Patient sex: F
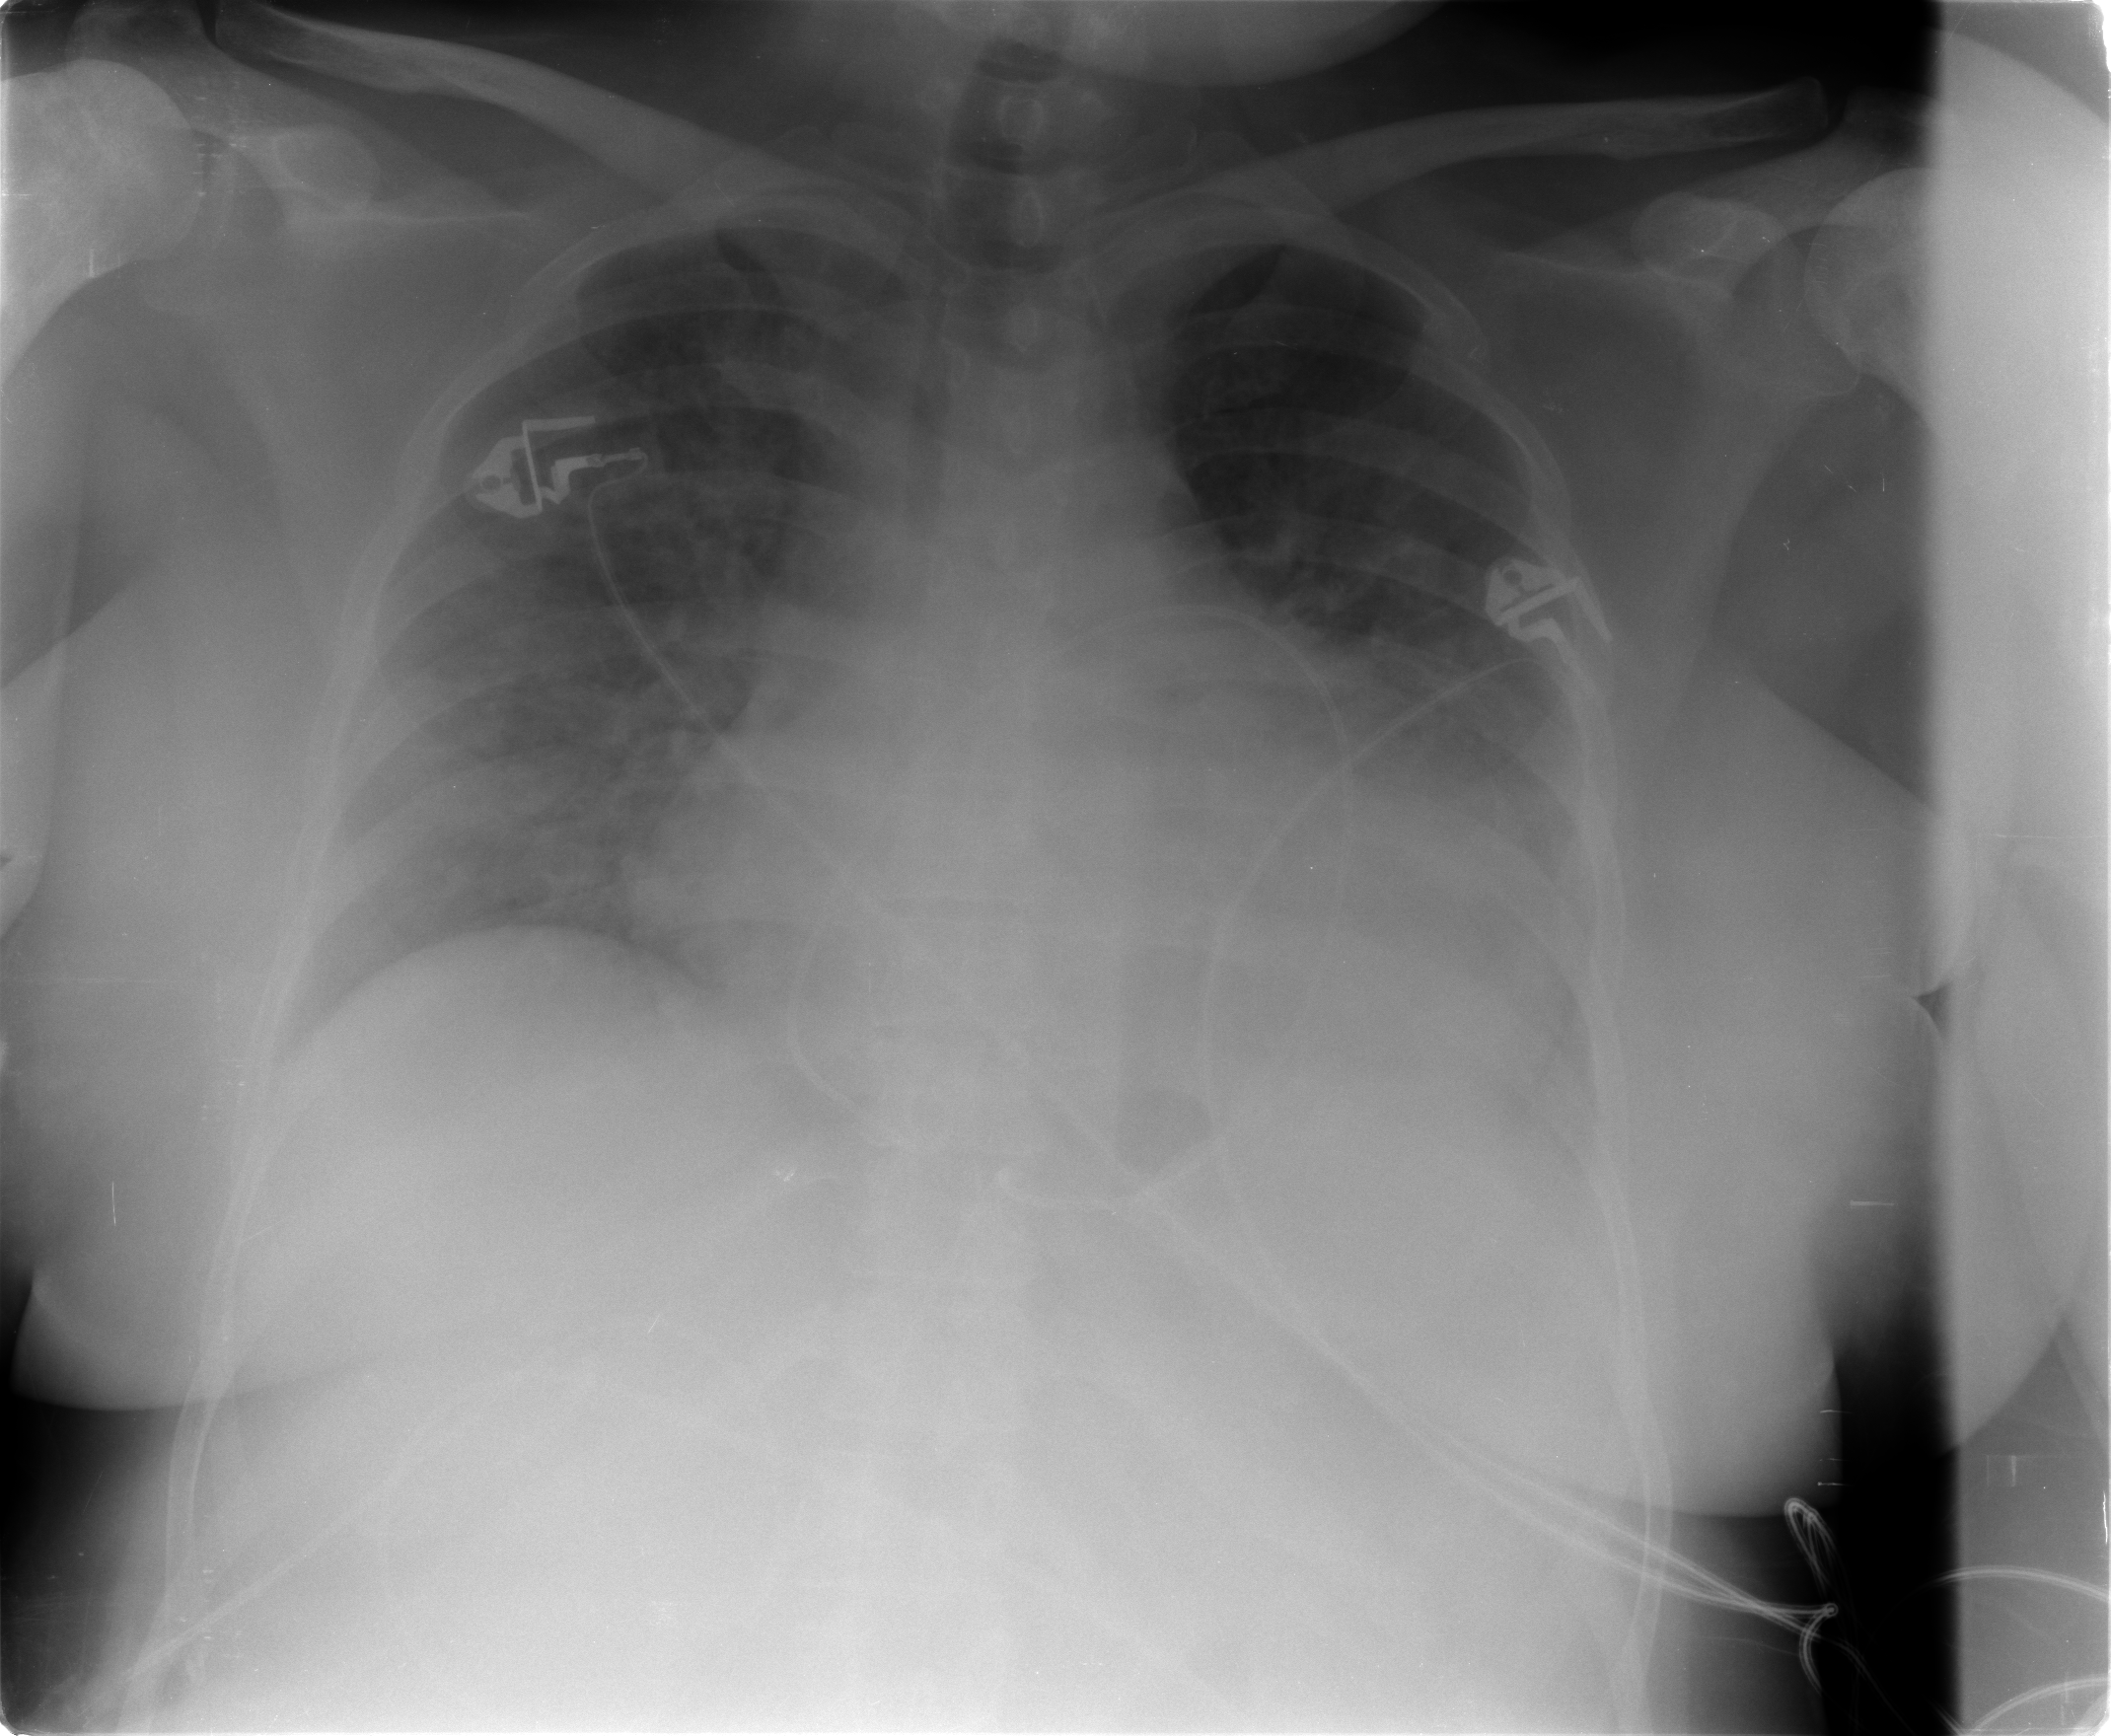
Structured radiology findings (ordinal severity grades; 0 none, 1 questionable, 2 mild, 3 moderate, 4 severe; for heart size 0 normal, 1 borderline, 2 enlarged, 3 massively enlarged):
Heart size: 2
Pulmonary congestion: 2
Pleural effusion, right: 1
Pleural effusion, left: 2
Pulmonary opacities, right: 1
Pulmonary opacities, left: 1
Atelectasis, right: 1
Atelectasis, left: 1